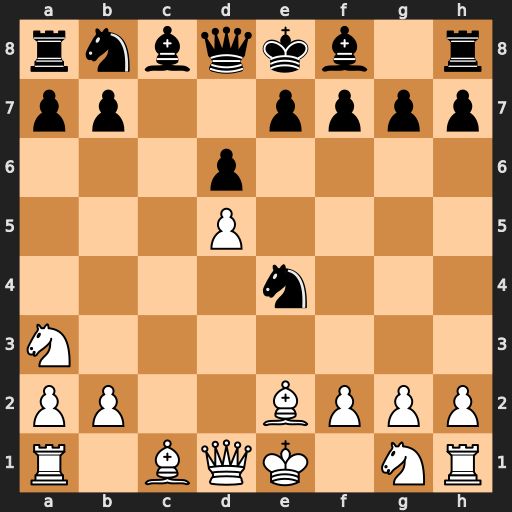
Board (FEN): rnbqkb1r/pp2pppp/3p4/3P4/4n3/N7/PP2BPPP/R1BQK1NR
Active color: w
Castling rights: KQkq
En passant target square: -
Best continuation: Qa4+ Nd7 Qxe4